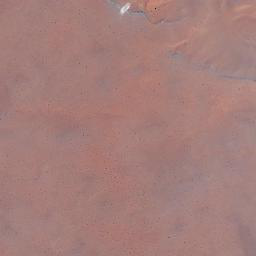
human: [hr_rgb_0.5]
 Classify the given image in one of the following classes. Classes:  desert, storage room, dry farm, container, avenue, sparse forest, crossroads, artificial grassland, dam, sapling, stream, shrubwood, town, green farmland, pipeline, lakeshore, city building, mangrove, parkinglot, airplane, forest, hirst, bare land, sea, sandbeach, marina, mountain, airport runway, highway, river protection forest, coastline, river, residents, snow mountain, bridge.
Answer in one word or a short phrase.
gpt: desert